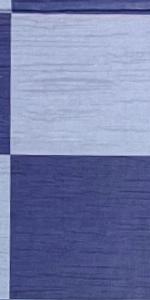
Label: Empty